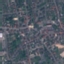
Land use / land cover: Residential